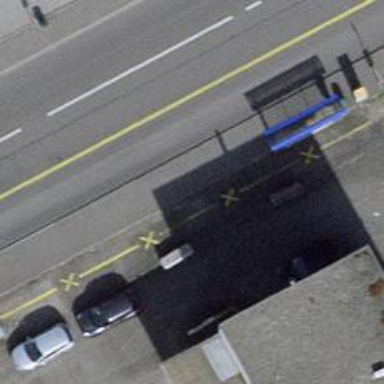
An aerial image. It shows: Sidewalk with asphalt surface leading to public transport platform. The platform has shelter.